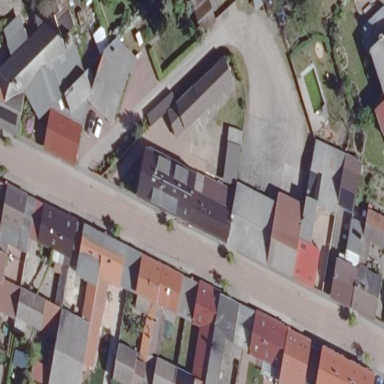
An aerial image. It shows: Simple and straightforward house.